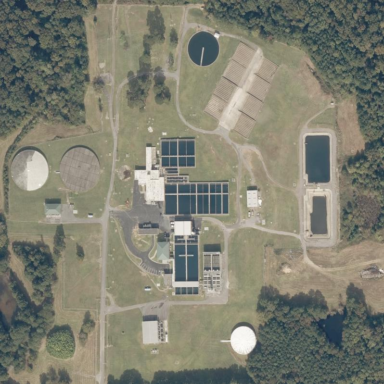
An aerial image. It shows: View of wastewater plant.